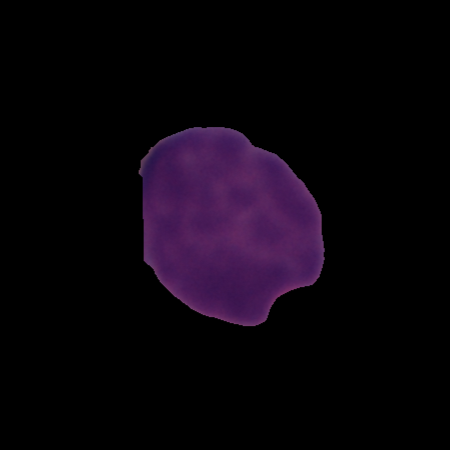
Label: cancer